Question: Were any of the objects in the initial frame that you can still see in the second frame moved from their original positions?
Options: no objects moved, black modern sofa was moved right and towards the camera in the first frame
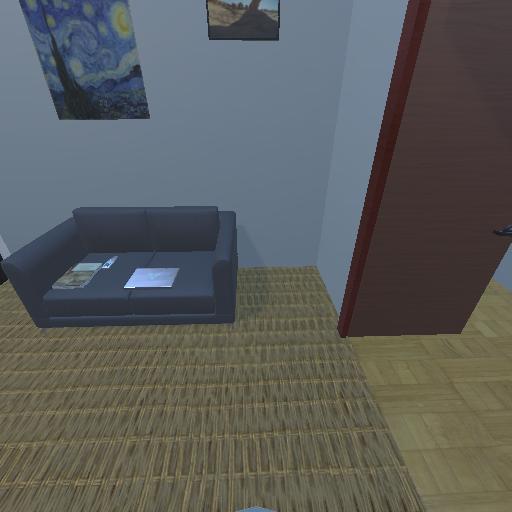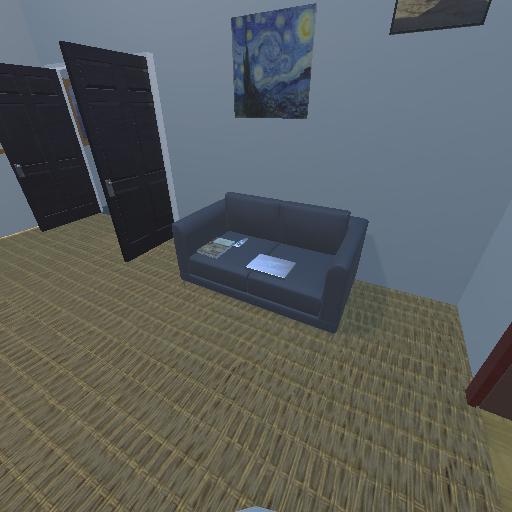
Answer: no objects moved